【题型】填空题　【知识点】平面几何　【难度】easy
已知三角形 $ABC$ 的 $AB=2$，$AC=2BC$，则三角形 $ABC$ 的面积的取值范围是 \underline{\quad\quad}。
【解答】
\vspace{0.5em}
\textbf{【答案】} $\left(0,\frac{4}{3}\right]$

\vspace{0.5em}
\textbf{【详解】}
以 $A$ 为坐标原点，$AB$ 所在直线为 $x$ 轴建立平面直角坐标系，设 $C(x,y)$，$A(0,0)$，$B(2,0)$。

因为 $AC=2BC$，所以 $\sqrt{x^2 + y^2} = 2\sqrt{(x-2)^2 + y^2}$，化简得
\[
\left(x - \frac{8}{3}\right)^2 + y^2 = \frac{16}{9},
\]
则点 $C$ 的轨迹为以 $\left(\frac{8}{3},0\right)$ 为圆心，半径为 $\frac{4}{3}$ 的圆（除去两点 $\left(\frac{4}{3},0\right),(4,0)$）。

则点 $C$ 到直线 $AB$ 的最大距离即为半径 $\frac{4}{3}$，此时三角形 $ABC$ 的面积
\[
S = \frac{1}{2}AB \times \frac{4}{3} = \frac{4}{3}.
\]
又点 $C$ 到直线 $AB$ 的距离可趋近于 $0$，所以三角形 $ABC$ 的面积的取值范围为 $\left(0,\frac{4}{3}\right]$。

故答案为：$\left(0,\frac{4}{3}\right]$。

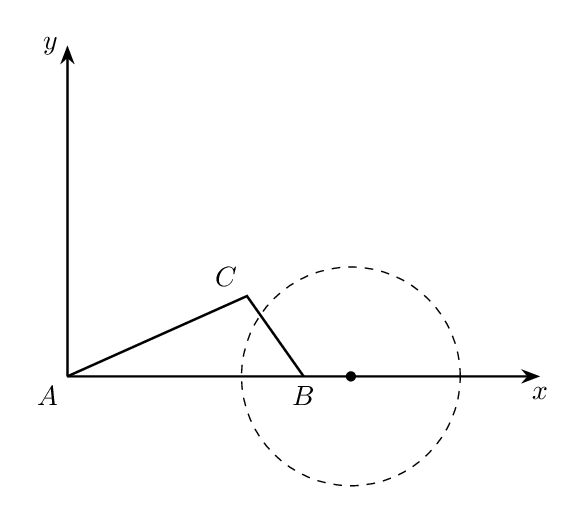